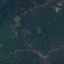
Label: Forest